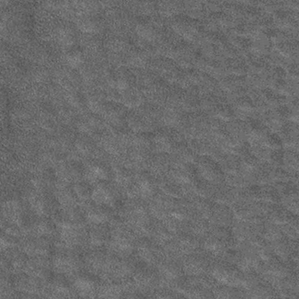
Label: frost